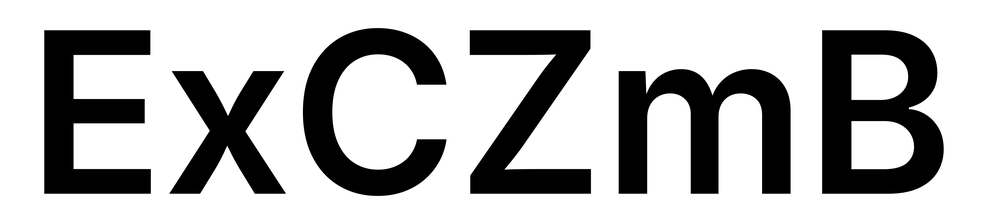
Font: Inter_SemiBold